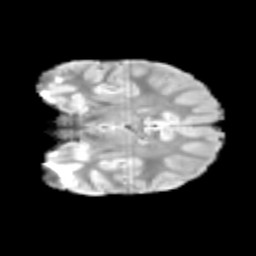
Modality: T2w
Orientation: coronal
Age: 12
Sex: male
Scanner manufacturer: siemens
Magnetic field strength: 3 T
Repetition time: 3.8 s
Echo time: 0.07 s